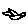
Label: bird